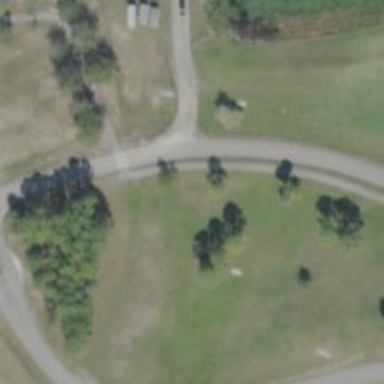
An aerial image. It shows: Disc golf basket.